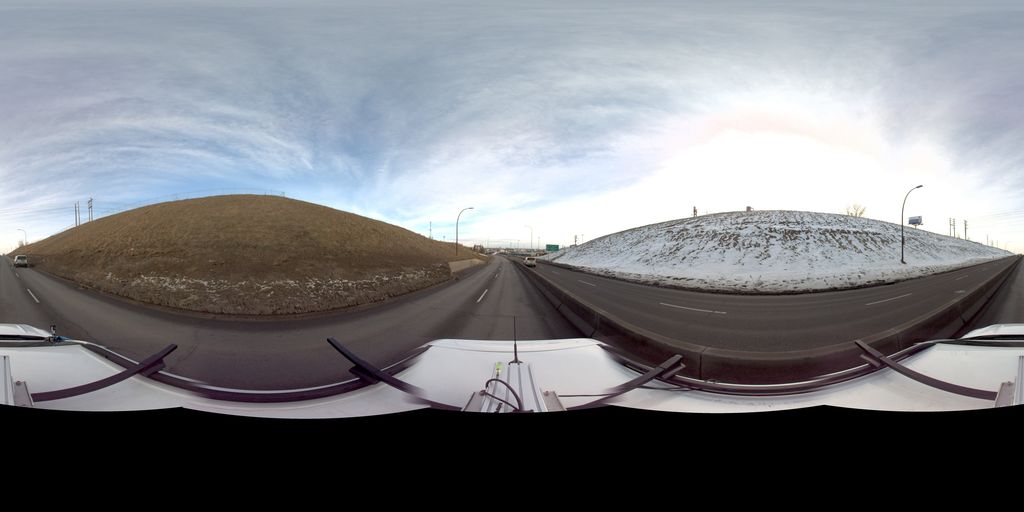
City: calgary